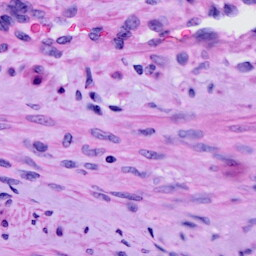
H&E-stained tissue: Cervix